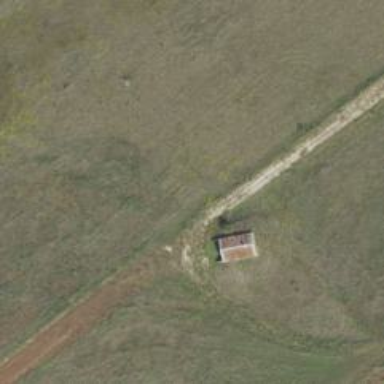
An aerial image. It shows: Military bunker.